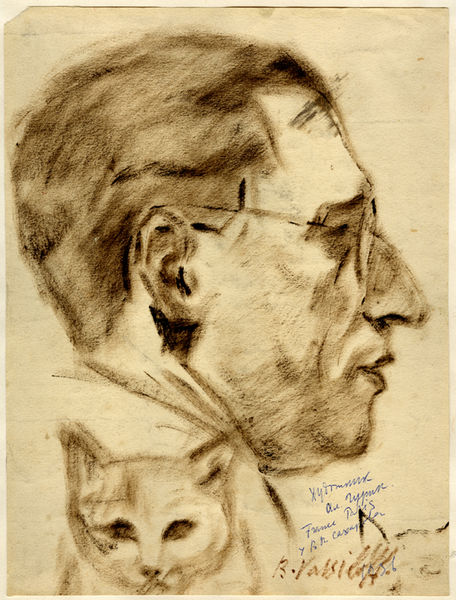
Titel: Portrait of  the Artist R. Gurik, Portrait of  the Artist R. Gurik
Künstler: Boris Vasilov
Standort: Amherst (Massachusetts, USA)
Institution: Mead Art Museum, Amherst College
Schlagwörter: blue, gouache, nose, old, portrait, profil, brown, profile, man, ear, head, eyes, side, drawing, look, mouth, etching, glasses, sketch, pen, mann, cat, ink, notes, signature, ears, pencil, animal, eye, jewish, lips, shading, charcoal, shadows, eyebrows, forehead, pet, zeichnung, russian, faded, text, blick, kopf, kohle, an, jaw, big nose, signed, profile view, smudge, quick, large nose, feline, 'vassily, vassily, writing in pen, old paper, profire, katze